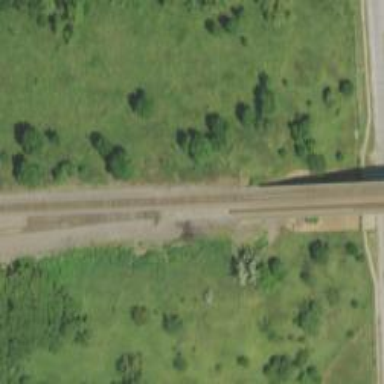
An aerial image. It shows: Railway track.